Interaction volume radius: 5 \u00c5
Interaction volume height: 10 \u00c5
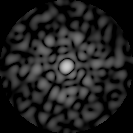
Disorder parameter: 0.8724